Field crop: tomato
Growth stage: 1
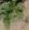
Species: solanum